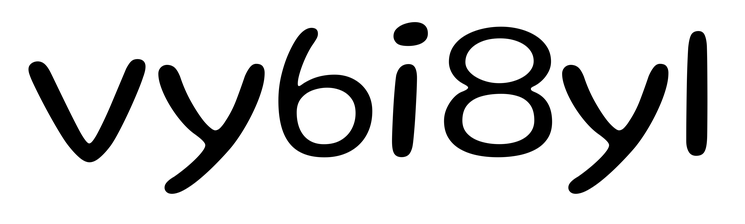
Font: Gluten_Light